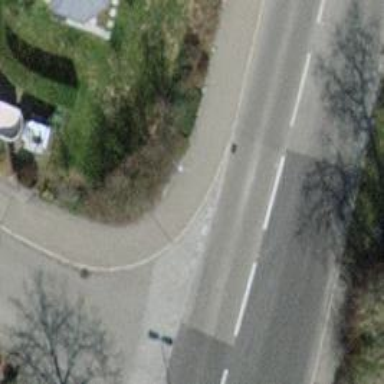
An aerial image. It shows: Asphalt sidewalk along the footway.